Aerial crown-view tile of a tropical tree (Barro Colorado Island, Panama), acquired 20241216:
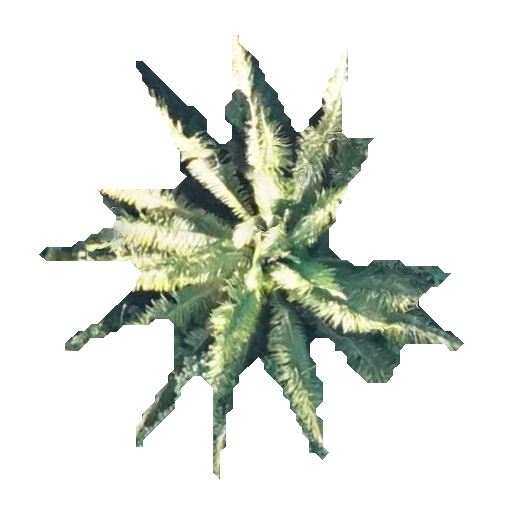
Species: Oenocarpus mapora
GBIF accepted scientific name: Oenocarpus mapora
Crown area: 100.666 m²